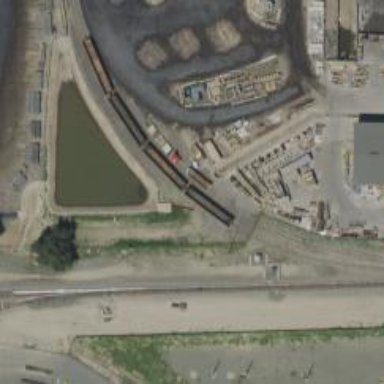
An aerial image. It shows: Abandoned railway yard.